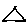
Label: triangle